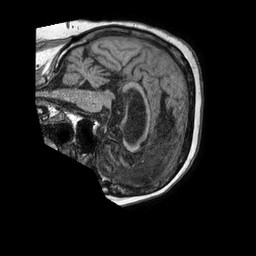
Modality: T1w
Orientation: sagittal
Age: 77
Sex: female
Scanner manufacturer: philips
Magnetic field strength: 1.5 T
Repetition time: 0.007696 s
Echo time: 0.003564 s